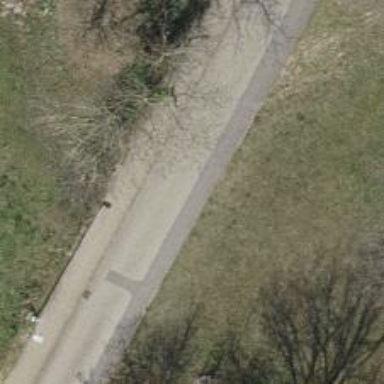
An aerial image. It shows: Residential road with asphalt surface. Sidewalk is present on the left side.